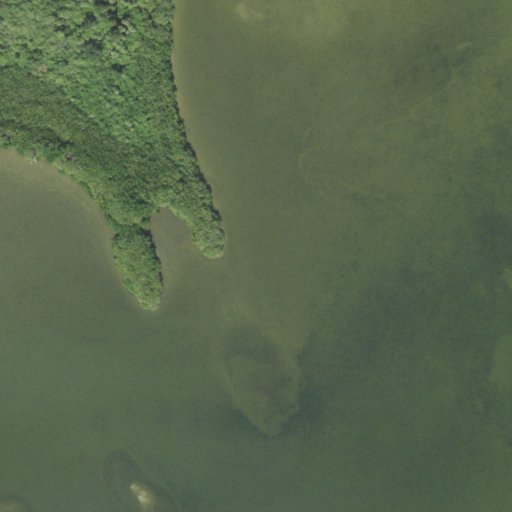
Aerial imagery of cape in Florida named Booth Point containing open water, woody wetlands, and herbaceous wetlands